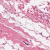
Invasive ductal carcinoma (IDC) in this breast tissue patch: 0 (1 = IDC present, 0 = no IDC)